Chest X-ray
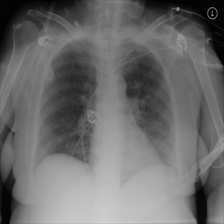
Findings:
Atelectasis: negative
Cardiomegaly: negative
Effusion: negative
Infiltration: positive
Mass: negative
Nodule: negative
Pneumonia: negative
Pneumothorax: negative
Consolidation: negative
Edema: negative
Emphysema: negative
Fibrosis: negative
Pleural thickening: negative
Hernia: negative